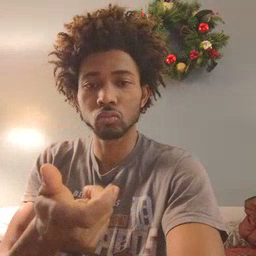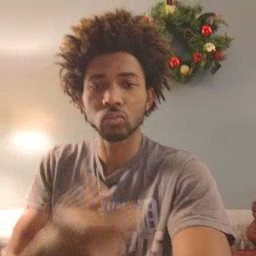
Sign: TV